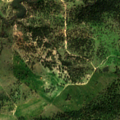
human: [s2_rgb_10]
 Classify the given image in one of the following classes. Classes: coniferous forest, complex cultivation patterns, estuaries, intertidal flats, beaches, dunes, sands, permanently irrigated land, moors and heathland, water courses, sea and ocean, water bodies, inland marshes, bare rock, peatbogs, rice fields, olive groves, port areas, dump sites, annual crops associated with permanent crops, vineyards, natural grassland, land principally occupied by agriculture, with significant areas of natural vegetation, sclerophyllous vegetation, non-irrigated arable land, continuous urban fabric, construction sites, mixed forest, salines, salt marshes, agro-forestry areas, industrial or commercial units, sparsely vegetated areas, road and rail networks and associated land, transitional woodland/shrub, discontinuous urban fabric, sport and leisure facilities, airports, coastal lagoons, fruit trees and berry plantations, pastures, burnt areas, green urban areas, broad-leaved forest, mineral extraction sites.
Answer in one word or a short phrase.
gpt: pastures, agro-forestry areas